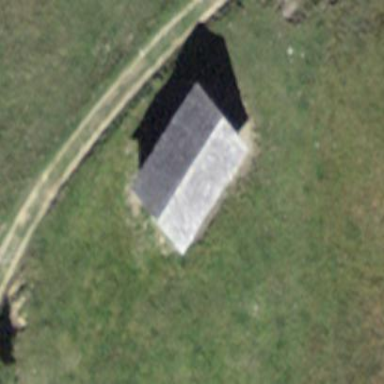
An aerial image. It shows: Farm auxiliary building.